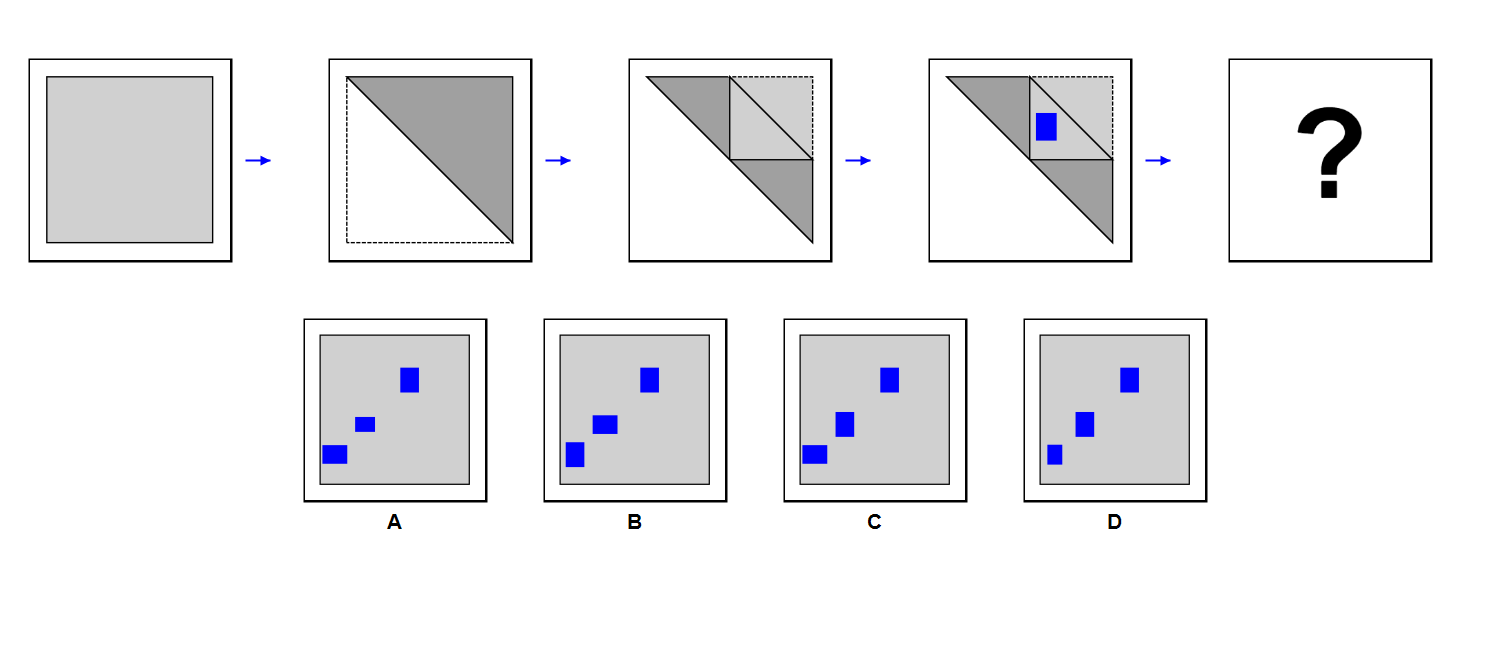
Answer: B